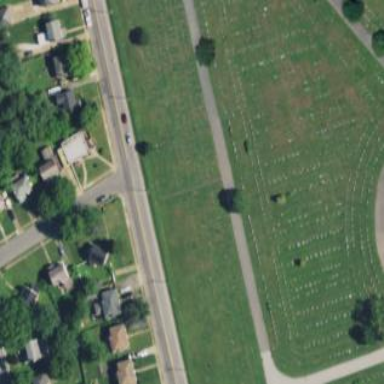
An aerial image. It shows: Sector in the cemetery.